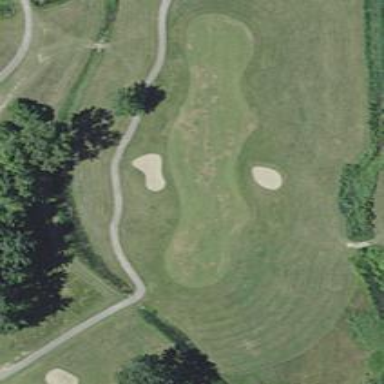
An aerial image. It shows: View of golf hole.